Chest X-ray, AP view. Patient: 61 years old, sex M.
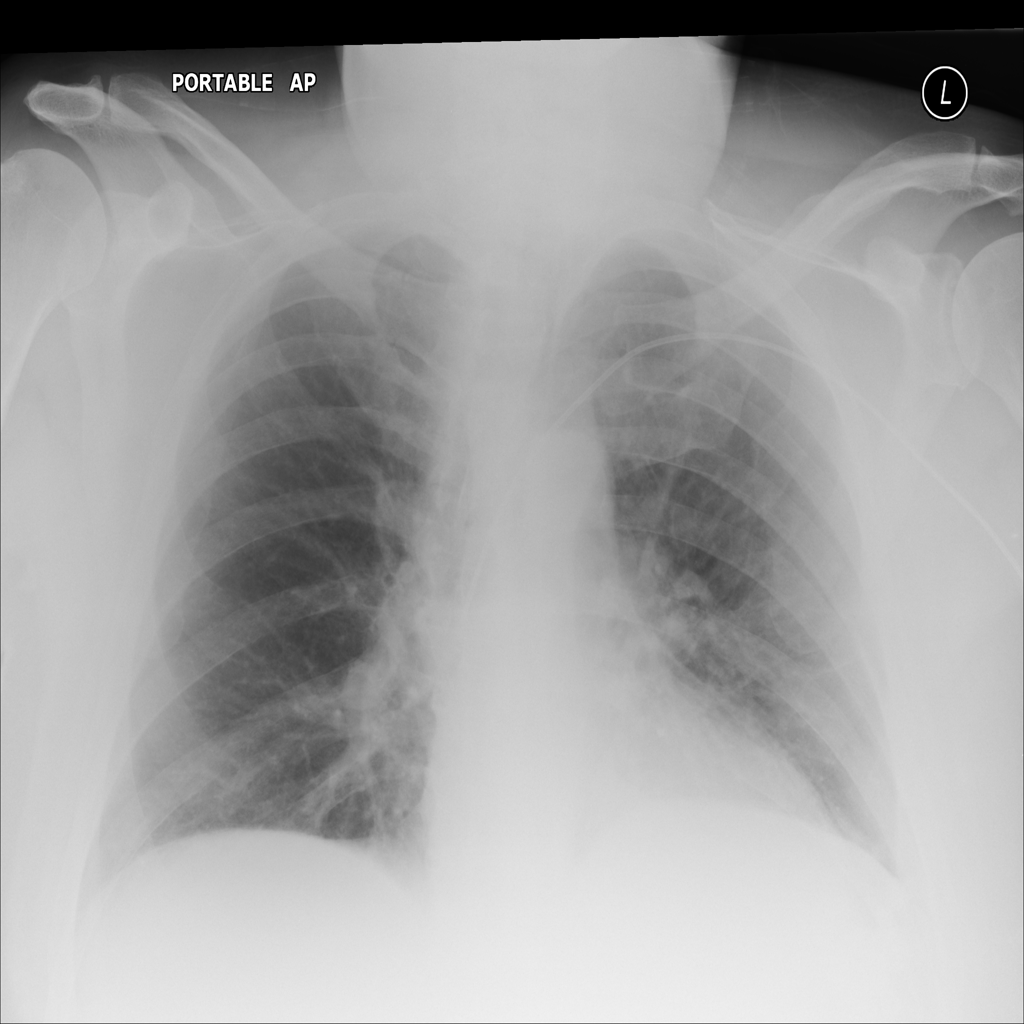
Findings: No Finding